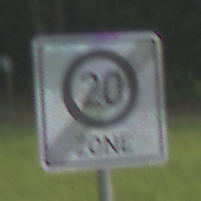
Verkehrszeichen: EndeZone20
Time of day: SunriseSunset
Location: Outdoor (Nature)
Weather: PartlyCloudy
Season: NotSpecified
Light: Natural